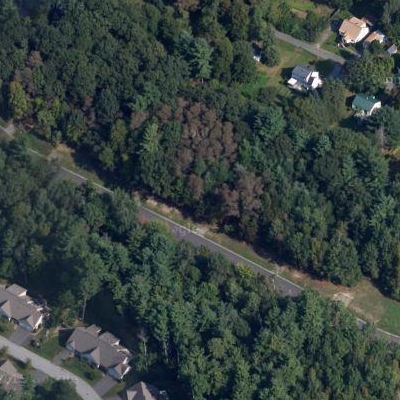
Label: Forest